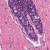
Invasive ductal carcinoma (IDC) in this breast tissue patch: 0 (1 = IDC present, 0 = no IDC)